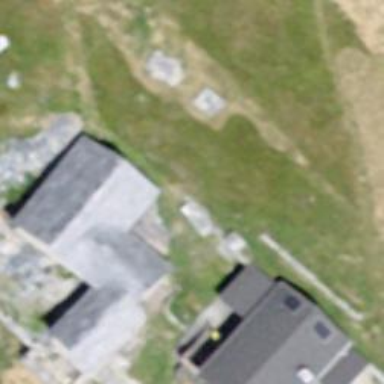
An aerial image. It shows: Shed building.